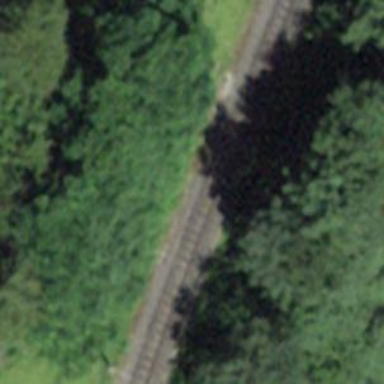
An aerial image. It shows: Narrow-gauge railway track with electrified contact line. The railway has one track.